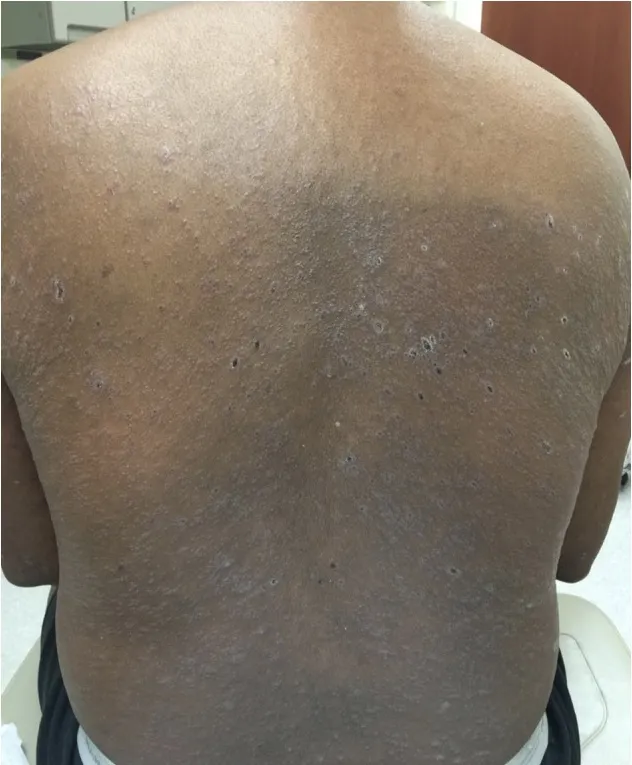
Clinical image of the cutaneous eruption that developed after six cycles of nivolumab. On the back, there were widespread and numerous 3-10 mm pink to pink-brown thin flat-topped papules and plaques with scale.
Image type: medical_photograph (skin_photograph)